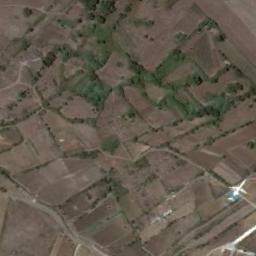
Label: terrace